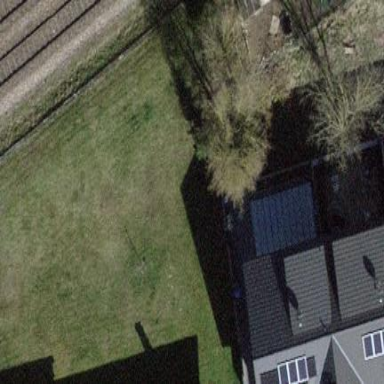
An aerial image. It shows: Gabled roof house.